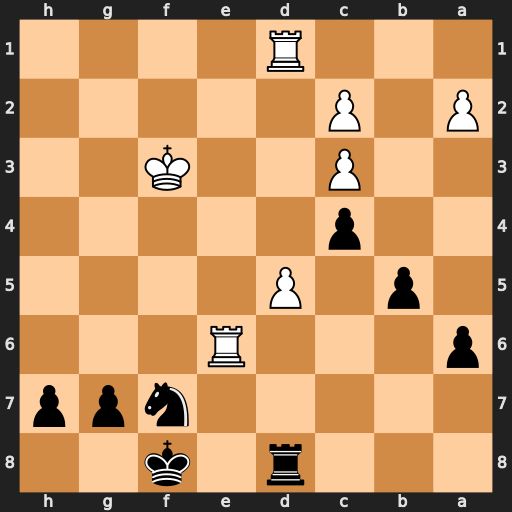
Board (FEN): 3r1k2/5npp/p3R3/1p1P4/2p5/2P2K2/P1P5/3R4
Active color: b
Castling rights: -
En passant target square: -
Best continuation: Ng5+ Kg4 Nxe6